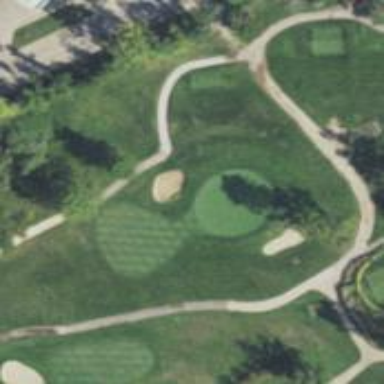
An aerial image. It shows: Footway that serves as golf path.